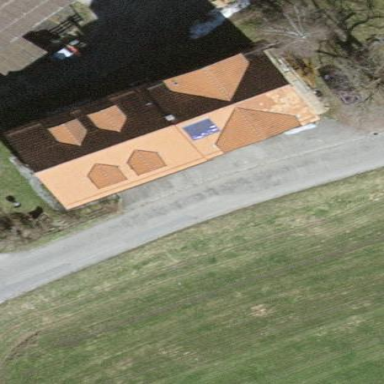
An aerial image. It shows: Simple and straightforward house.